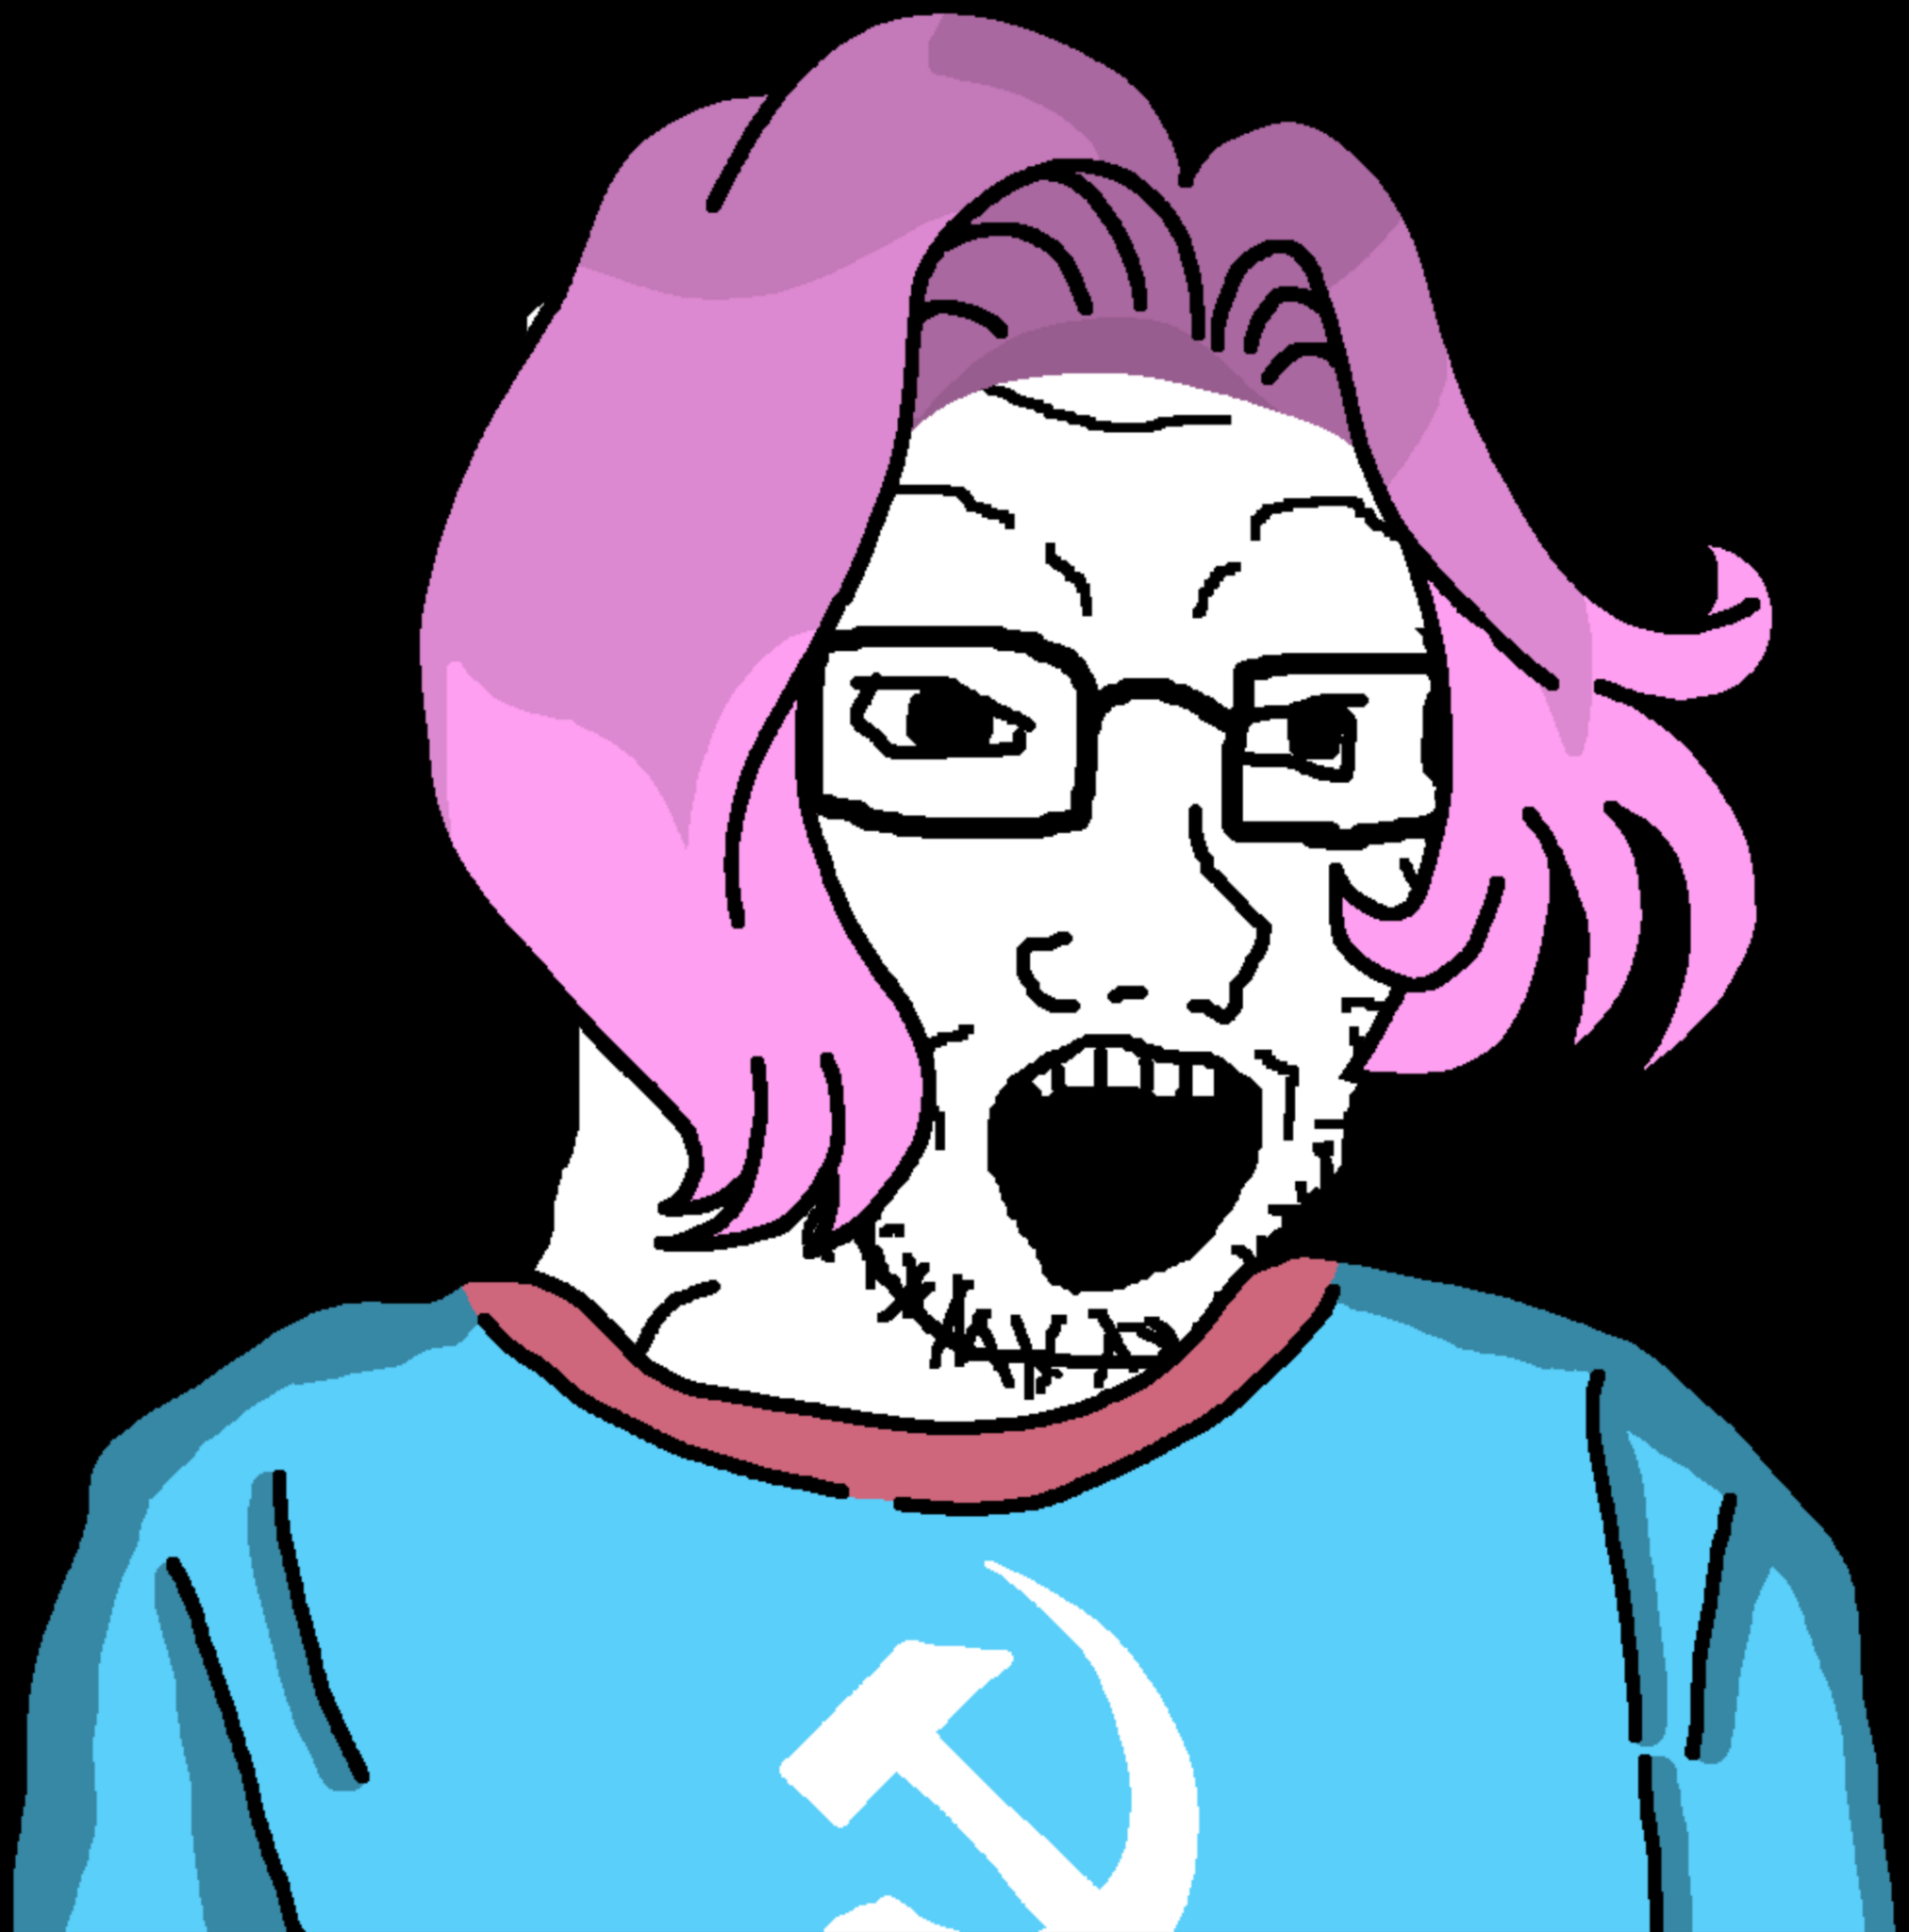
Label: 5_Soyjak